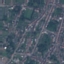
Land use / land cover: Residential